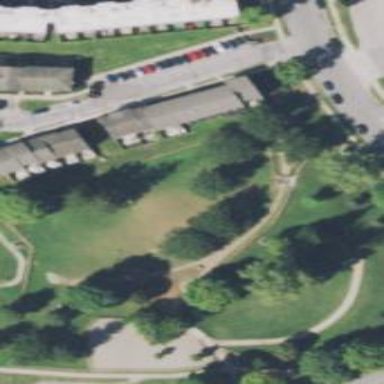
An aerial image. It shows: Lovely park for leisure and relaxation.